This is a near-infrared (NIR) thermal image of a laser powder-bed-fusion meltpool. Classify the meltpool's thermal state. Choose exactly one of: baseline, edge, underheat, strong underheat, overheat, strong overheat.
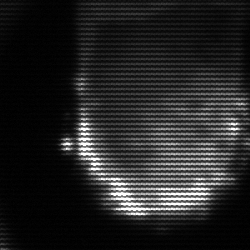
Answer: baseline